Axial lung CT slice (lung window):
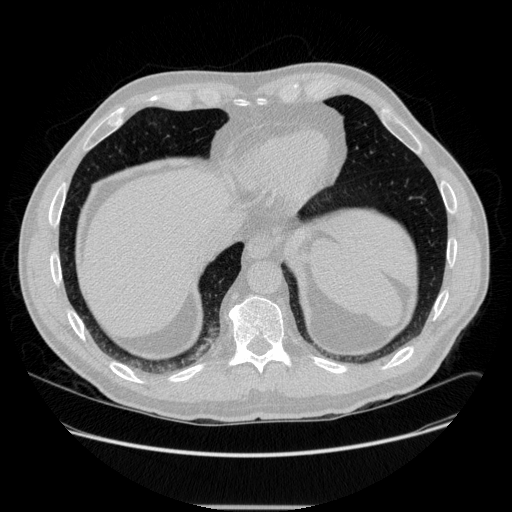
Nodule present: no